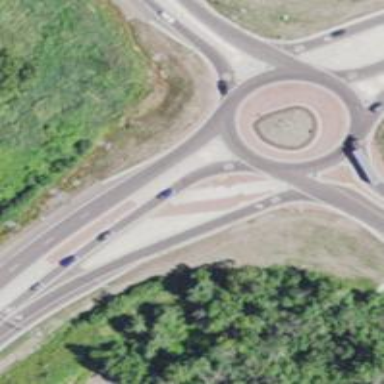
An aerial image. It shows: Roundabout at primary highway.